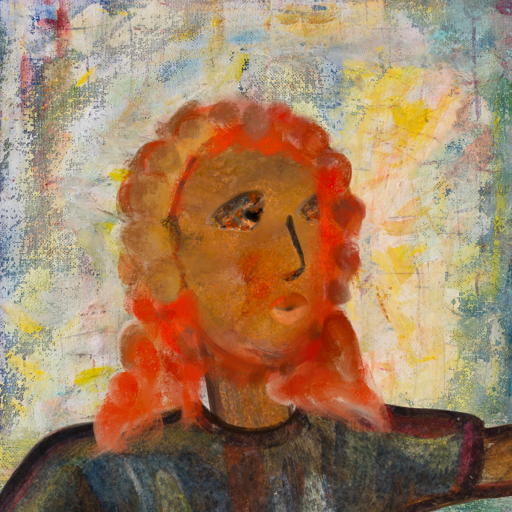
Background: Irani, Head And Neck Side: Pipe, Face Side: Gypsy_Queen, Bust: Mosgoul, Hair Side: Rupkatha, Head Accessory: Blank, Second Necklace: Blank, Necklace: Blank, Baby: Blank